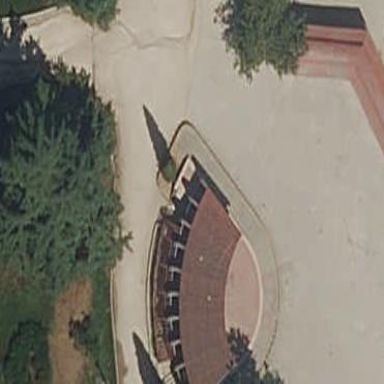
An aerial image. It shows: Stage building.